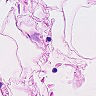
Metastatic tissue present: no